Question: I need to generate a gnuplot histogram in order to see the CPU and RAM evolution of my cluster per month :
I want to generate the histogram from this file :
'''
July 2018,19%,46%
August 2018,20%,45%
September 2018,20%,41%
October 2018,21%,39%
November 2018,21%,39%
December 2018,21%,41%
January 2019,25%,46%
February 2019,27%,50%
'''
To do that, this my code :
'''
set title " CLUSTER 1 "
set terminal png truecolor size 960, 720
set output " cluster1.png"
set key below
set grid
set style data histograms
set style fill solid 1.00 border -1
set datafile separator ","
plot 'cluster.txt' using 2:xtic(1) title " CPU consumption (%) ", '' using 3 title " RAM consumption (%)"
'''
For the moment, I have this result :
<URL>
But as you can see, I have a problem with my x axies. The dates overlap each other and I'm not able to change that... Can you show me how to change that ?
And, can you tell me how I can put the percents in/above the histograms bars ?
Finally, I would like an histograms like this :

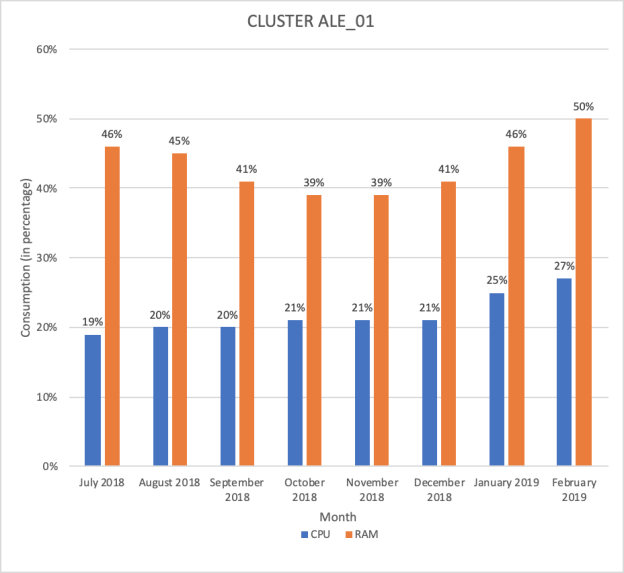
Answer: To wrap words in categories, you can replace a space to line break if necessary with a ternary function:
'''
f(w) = (strlen(w) > 10 ? word(w, 1) . "
" . word(w, 2) : w)
'''
It replaces a space to "
" if a length of a label is more than 10 characters.
To add a percentage sign on Y axis, set y format like this:
'''
set format y "%g%%"
'''
To add labels, use plot with labels:
'''
'' using 0:($2+1):(sprintf("%g%%",$2)) with labels notitle, '' using 0:($3+1):(sprintf(" %g%%",$3)) with labels notitle
'''
You may need to change bottom margin of the plot to fit two-line labels and key:
'''
set bmargin at screen 0.1
'''
So the script becomes like this:
'''
f(w) = (strlen(w) > 10 ? word(w, 1) . "
" . word(w, 2) : w)
set title "CLUSTER 1"
set terminal png truecolor size 960, 720
set output "cluster1.png"
set bmargin at screen 0.1
set key below
set grid
set style data histograms
set style fill solid 1.00 border -1
set boxwidth 0.7 relative
set yrange [0:]
set format y "%g%%"
set datafile separator ","
plot 'cluster.txt' using 2:xtic(f(stringcolumn(1))) title " CPU consumption (%) ", '' using 3 title " RAM consumption (%)", '' using 0:($2+1):(sprintf("%g%%",$2)) with labels notitle, '' using 0:($3+1):(sprintf(" %g%%",$3)) with labels notitle
'''
<URL>